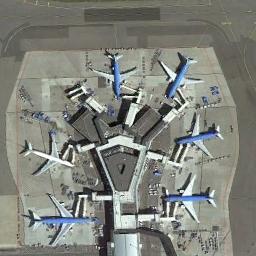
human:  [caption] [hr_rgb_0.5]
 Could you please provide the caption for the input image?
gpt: Six planes docked in the airport in a circle .

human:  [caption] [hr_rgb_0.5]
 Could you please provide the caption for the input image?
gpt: A white plane and five blue planes are around the terminal building .

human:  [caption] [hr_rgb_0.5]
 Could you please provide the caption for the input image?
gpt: Five airplanes with a blue fuselage and a white airplane were on the airport around the building .

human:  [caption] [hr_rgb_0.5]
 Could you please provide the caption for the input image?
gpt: Five blue planes and a white plane parked next to boarding bridges of the radial terminal .

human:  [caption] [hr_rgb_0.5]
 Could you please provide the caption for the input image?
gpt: Six planes are parked at the airport next to the building .